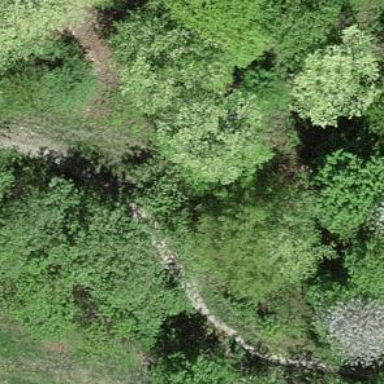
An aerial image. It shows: Dirt steps on the pathway.